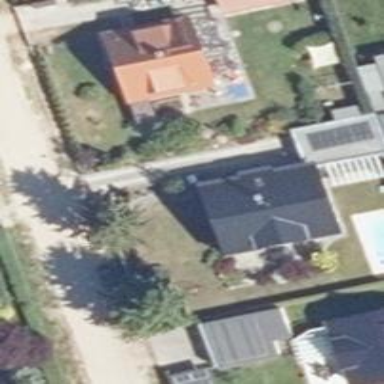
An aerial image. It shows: Simple and straightforward house.